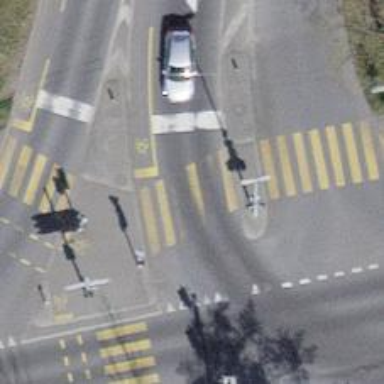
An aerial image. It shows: Crossing with traffic signals.